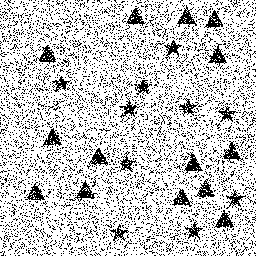
Squares: 0
Triangles: 14
Stars: 10
Total shapes: 24